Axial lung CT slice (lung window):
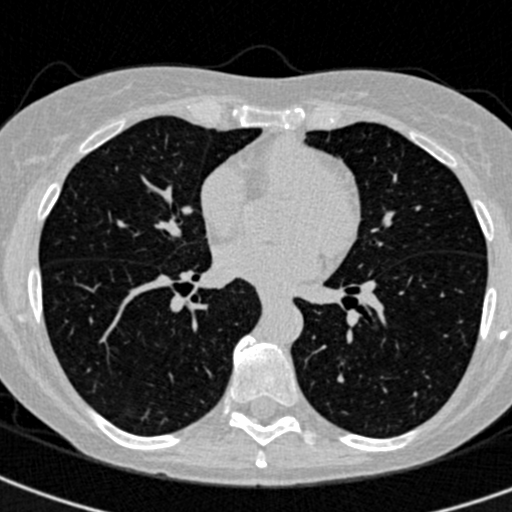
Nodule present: no